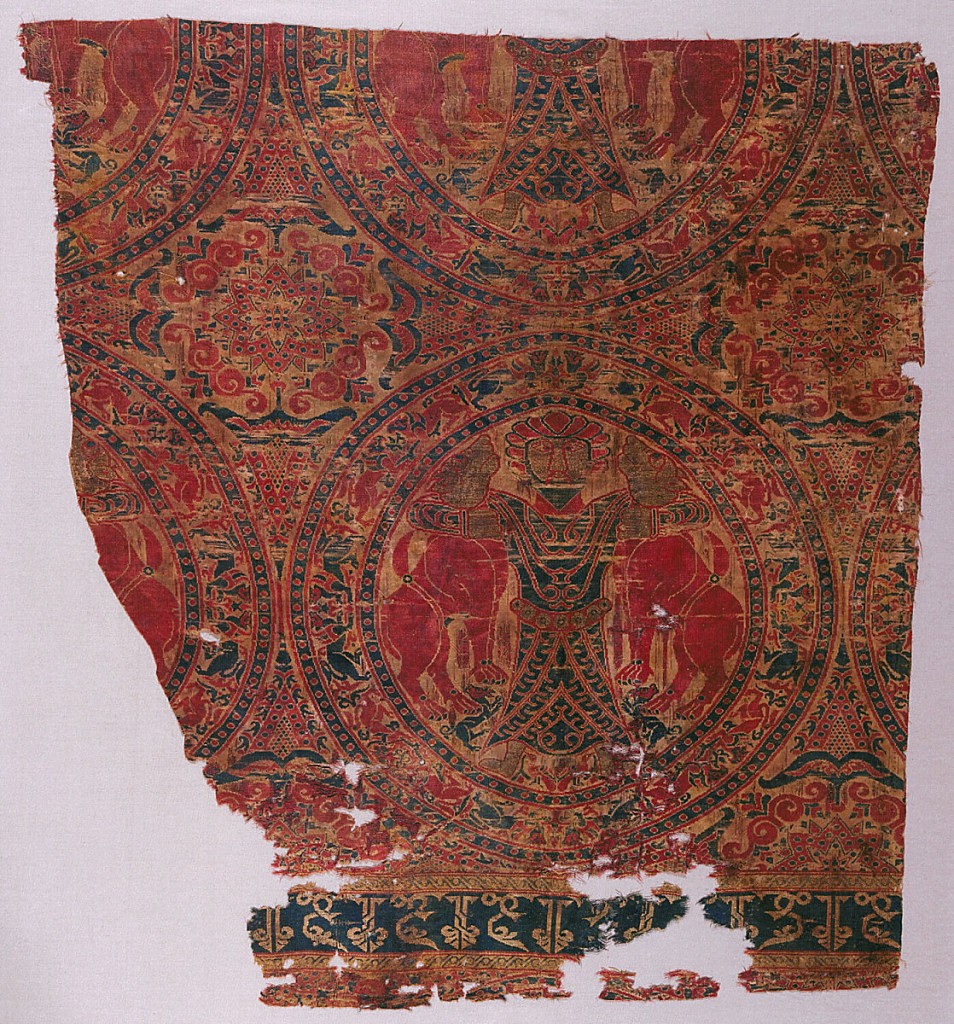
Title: The Lion Strangler
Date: early–mid-12th century
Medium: silk, gilded vellum with silk core Technique: two integrated plain weave structures (lampas) Label: silk and metallic lampas
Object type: Fragment
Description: Fragment of woven silk with large tangent roundels. Each roundel contains a symmetrical design of a bearded man strangling a lion in each arm. A small animal is under each lion's feet and a pair of small birds appear between the strangler's feet. The roundel frame consists of confronted griffons with pearl guard bands.
The ornament in the interspaces consists of three concentric 8-pointed stars surrounded by eight radiating plant forms (pointed decorative trees alternating with scrolls terminating in palmettes).
At the bottom of the piece, a horizontal band of ornamented Kufic script repeats (upside down) written normally and in reverse with guilloche guard bands.
In dark green and crimson on cream ground fading into yellow in some areas. Face, hands, feet, belt disks of lion strangler, and heads of lions are brocaded with cream silk wound with gilded vellum.